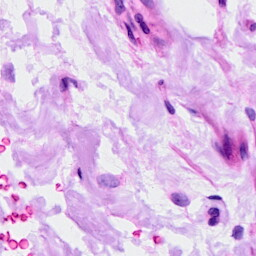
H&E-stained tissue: Ovarian